Question: Is it possible to "snap" one table to the bottom of another, while retaining 'table-bordered' features (e.g. rounded edges).
Desired effect showing the two tables "snapping" together:

The rounded corners aren't in shot, but you get the idea.
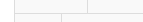
Answer: There is not such a thing available in TB by default as far as I know, but nothing prevents you from writing your own css, and overwriting the TB styles. That is the beauty of css!
If you inspect the code with something like Chrome Inspector, it becomes very easy to copy the applied TB styles, and alter them to your wishes. That is exactly what I did and this is what I came up with (unprefixed!):
'''
table.table-snap {
margin-bottom: 0;
border-bottom-width: 0;
}
table.table-bordered.table-snap:last-child {
border-bottom-width: 1px;
margin-bottom: 20px;
}
.table-bordered.table-snap > thead > tr > th,
.table-bordered.table-snap > tbody > tr > td,
.table-bordered.table-snap > tfoot > tr > td,
.table-bordered.table-snap {
border-radius: 0 !important;
}
.table-bordered.table-snap:first-child thead:first-child tr:first-child > th:first-child,
.table-bordered.table-snap:first-child tbody:first-child tr:first-child > td:first-child,
.table-bordered.table-snap:first-child tbody:first-child tr:first-child > th:first-child,
.table-bordered.table-snap:first-child {
border-top-left-radius: 4px !important;
}
.table-bordered.table-snap:first-child thead:first-child tr:first-child > th:last-child,
.table-bordered.table-snap:first-child tbody:first-child tr:first-child > td:last-child,
.table-bordered.table-snap:first-child tbody:first-child tr:first-child > th:last-child,
.table-bordered.table-snap:first-child {
border-top-right-radius: 4px !important;
}
.table-bordered.table-snap:last-child thead:last-child tr:last-child > th:first-child,
.table-bordered.table-snap:last-child tbody:last-child tr:last-child > td:first-child,
.table-bordered.table-snap:last-child tbody:last-child tr:last-child > th:first-child,
.table-bordered.table-snap:last-child {
border-bottom-left-radius: 4px !important;
}
.table-bordered.table-snap:last-child thead:last-child tr:last-child > th:last-child,
.table-bordered.table-snap:last-child tbody:last-child tr:last-child > td:last-child,
.table-bordered.table-snap:last-child tbody:last-child tr:last-child > th:last-child,
.table-bordered.table-snap:last-child {
border-bottom-right-radius: 4px !important;
}
'''
All you need to do now is apply the '.table-snap' class to every table you want to 'snap' to its siblings, and you should get the result you wanted: <URL>